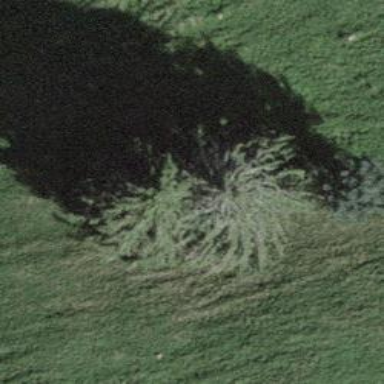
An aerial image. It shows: Single tag "natural: tree."